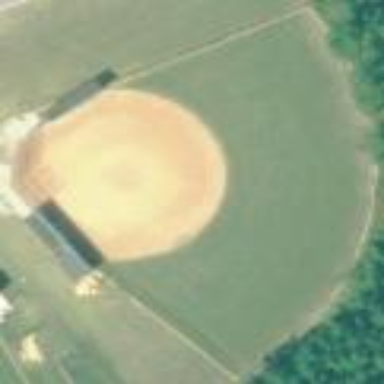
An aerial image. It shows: Baseball pitch for leisure and sports activities.